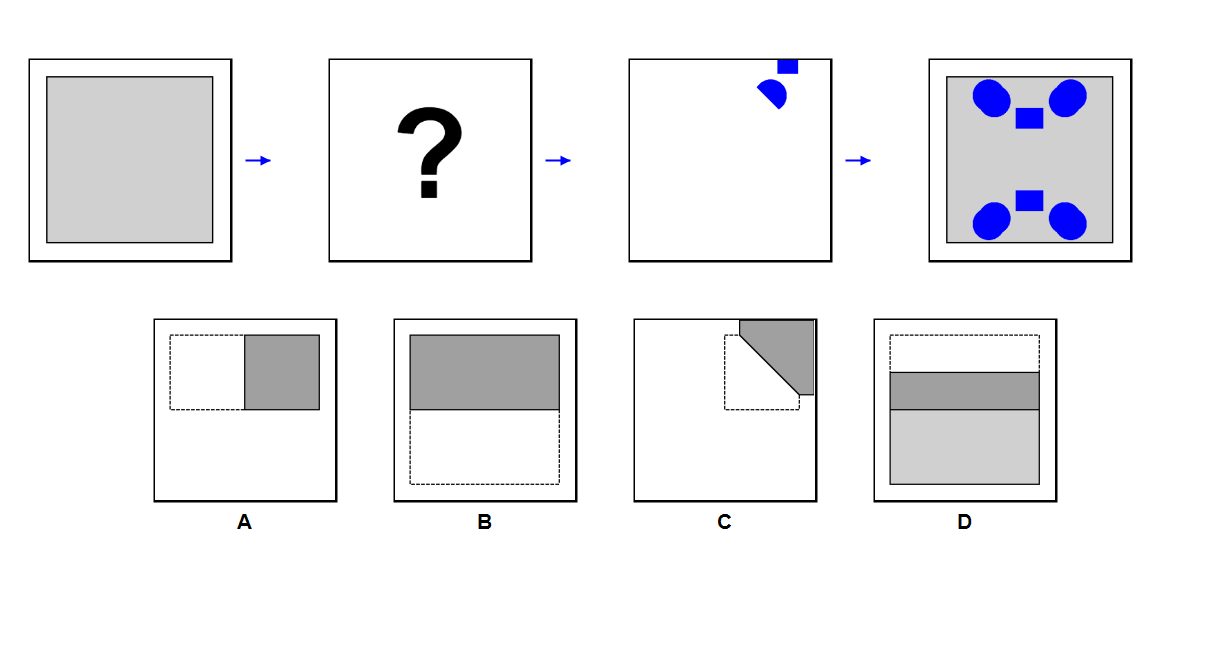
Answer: D